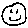
Label: smiley face